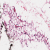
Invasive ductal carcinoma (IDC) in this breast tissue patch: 0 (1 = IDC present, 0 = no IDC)